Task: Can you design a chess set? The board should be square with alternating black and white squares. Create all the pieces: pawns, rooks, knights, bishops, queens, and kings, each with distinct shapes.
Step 1134:
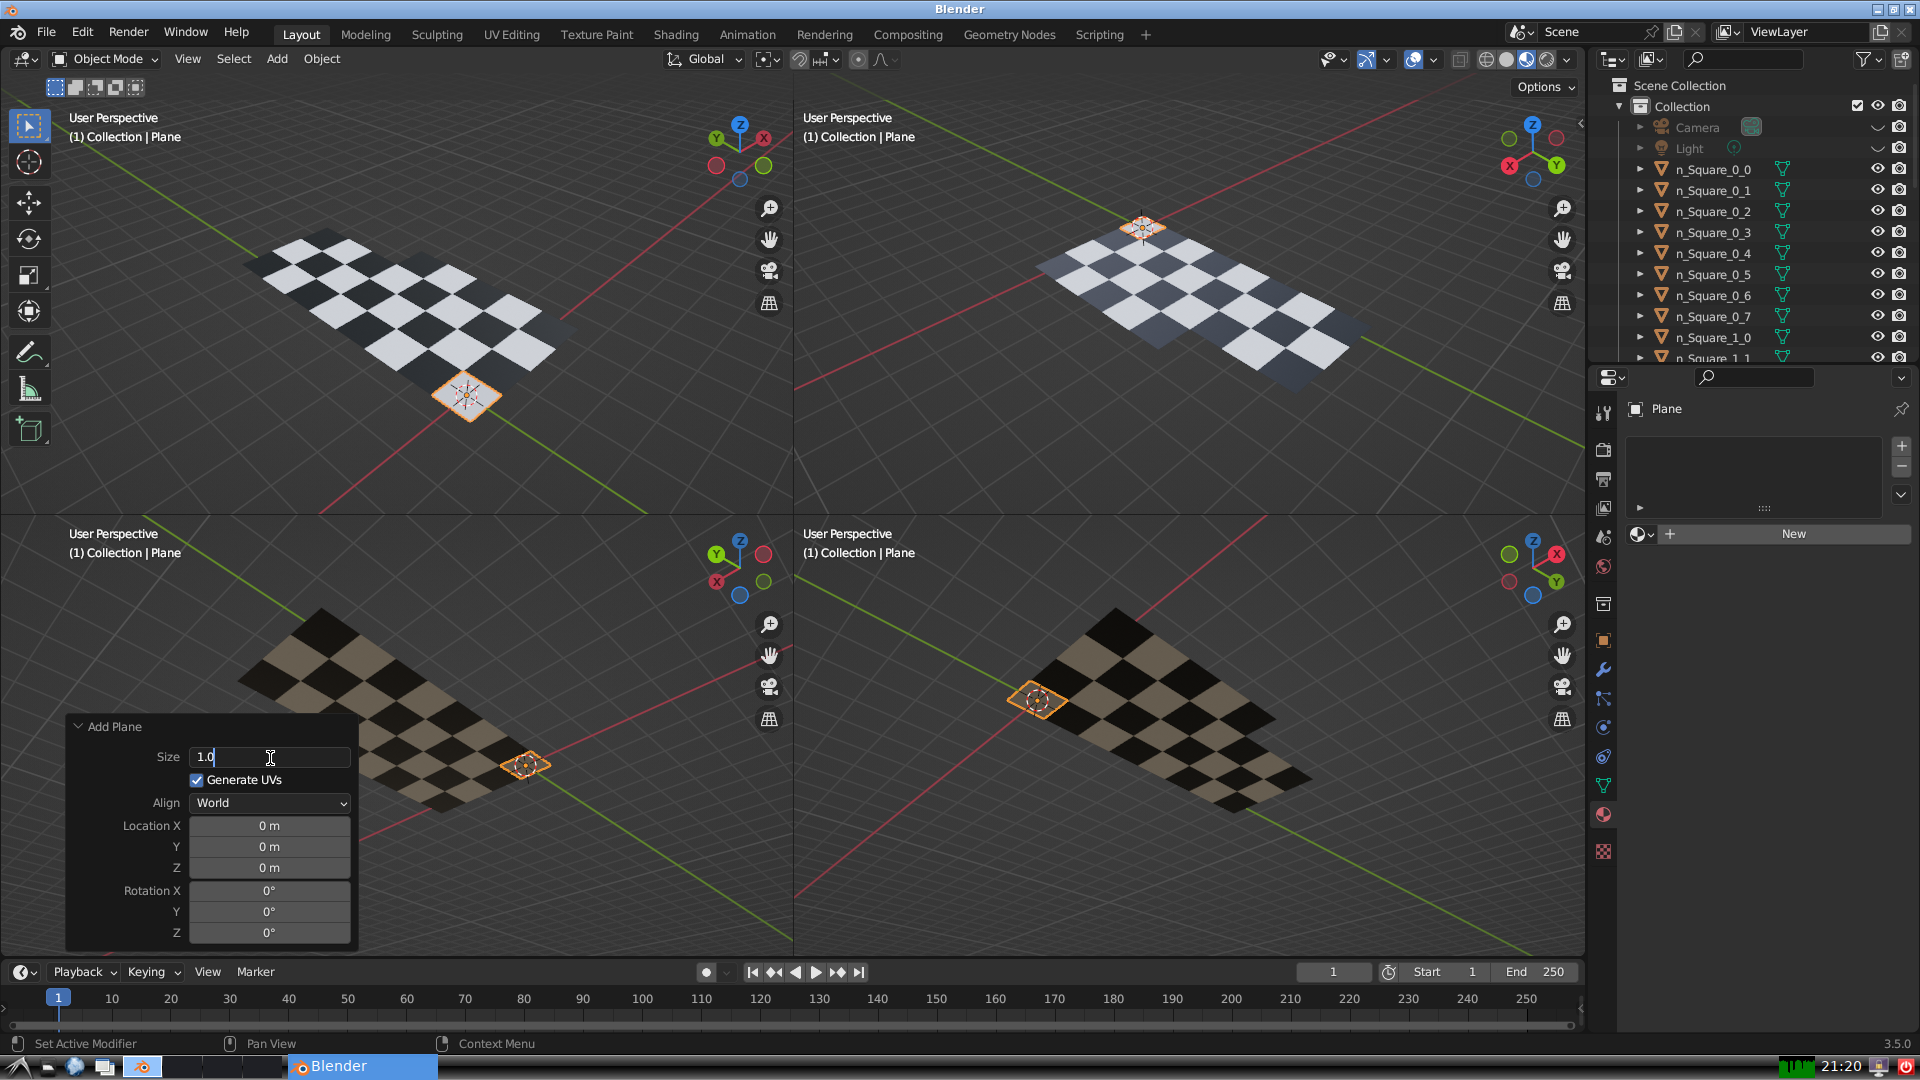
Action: {"key_press": ['Return']}